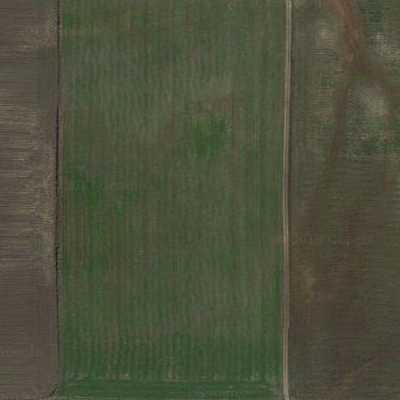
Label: bField